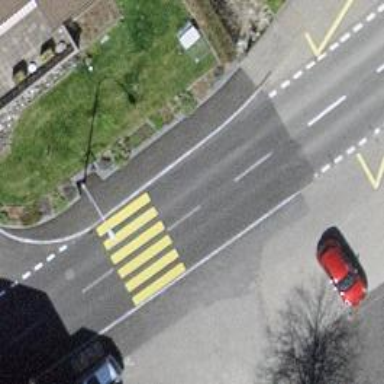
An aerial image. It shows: Uncontrolled zebra crossing on the road.